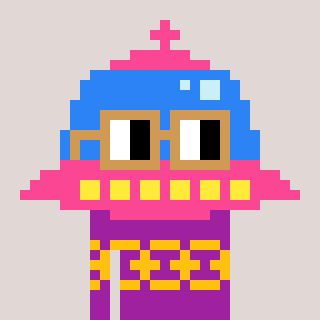
a pixel art character with square brown glasses, a ufo-shaped head and a magenta-colored body on a warm background